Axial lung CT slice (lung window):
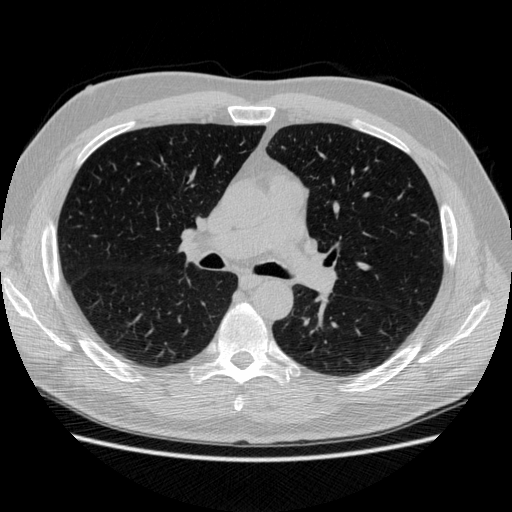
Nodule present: no